Question: I am using the jQuery library stellar.js to create some parallax style scrolling on a webpage I am building. I have been having little issues so far but have comea cross one that I just cannot seem to solve.
I have 4 divs which are acting as slides for the parallax with a width and a height of 100% so it fills the screen. I am then using a 'wrapper' inside with a set width (940px) for the parallax elements to be contained inside which would stop there being any issues between different monitor sizes.
The issue I am having is that when I give any of the elements inside this wrapper a 'data-stellar-ratio' of anything other than one it causes the elements to behave differently and position themseleves differently when the window is resized, such as viewing it on a different sized monitor:
Here is a sample of my code:
HTML
'''
<div class="slide" id="slide1" data-slide="1" data-stellar-background-ratio="0.5">
<div class="wrapper">
<img src="images/slide1/big_solution_button.png" data-stellar-ratio="1" data-stellar-vertical-offset="-45"alt="">
<img src="images/slide1/tailored_text.png" data-stellar-ratio="1" data-stellar-vertical-offset="-35"alt="">
<img src="images/slide1/button.png" data-stellar-ratio="2" data-stellar-vertical-offset="35"alt="">
<img src="images/slide1/blur_button.png" data-stellar-ratio="0.5" data-stellar-vertical-offset="35"alt="">
</div>
<a class="button" data-slide="2" title=""></a>
</div>
'''
css:

Does anybody have any insight into this?
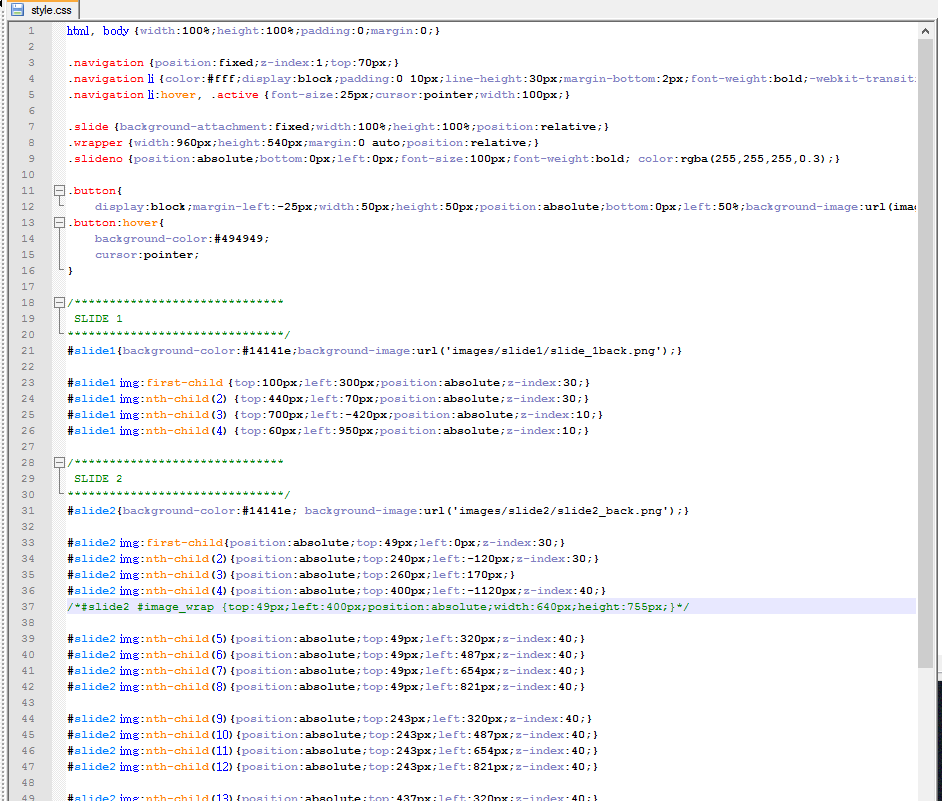
Answer: I have managed to solve this issue for anyone who encounters a similar problem in the future.
This issue is caused by horizontal scrolling being enabled and can be solved by making your Stellar function call look like this:
'''
$.stellar({
horizontalScrolling:false
// other options...
'''
});